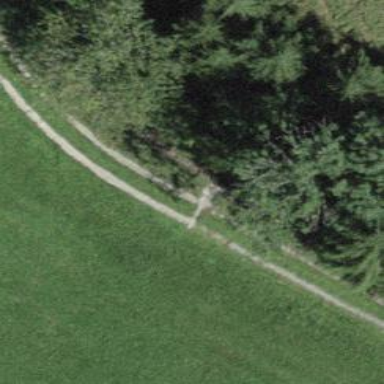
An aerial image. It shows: Gravel track with grade3 tracktype.